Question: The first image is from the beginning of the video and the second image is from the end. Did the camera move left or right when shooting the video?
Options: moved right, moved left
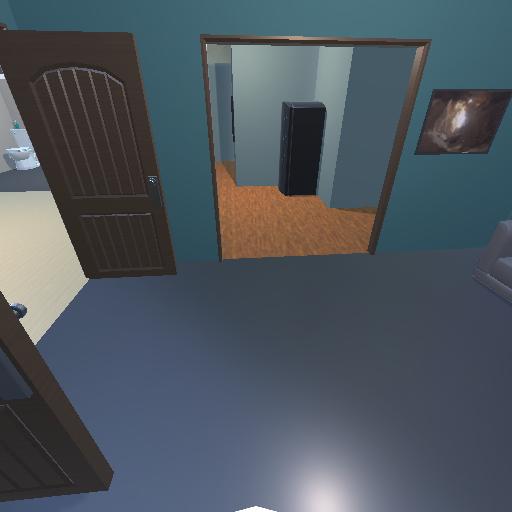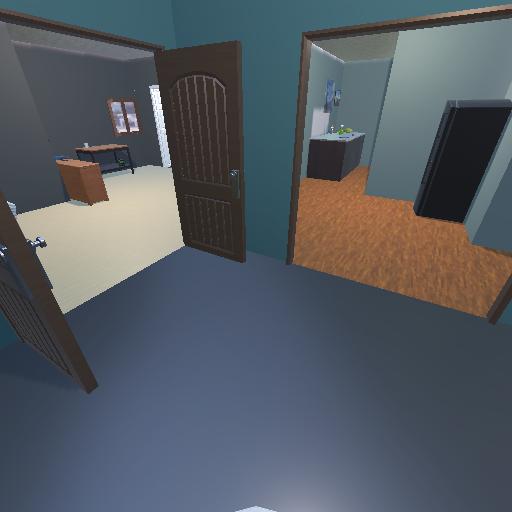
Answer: moved right